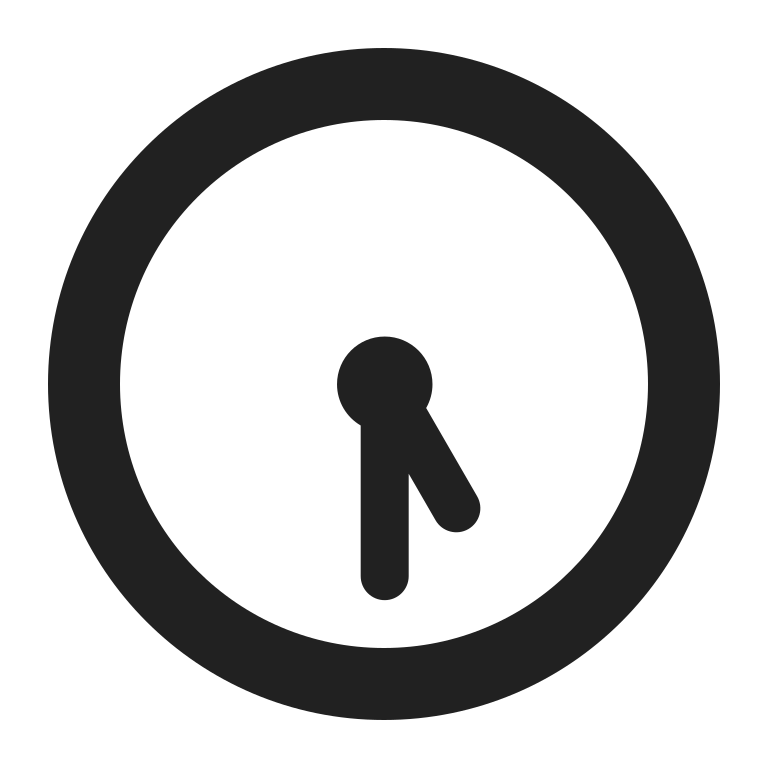
five thirty high contrast